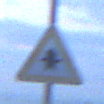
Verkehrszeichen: Vorfahrt
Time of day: Dawn
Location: Outdoor (Urban)
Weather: PartlyCloudy
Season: NotSpecified
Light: Natural